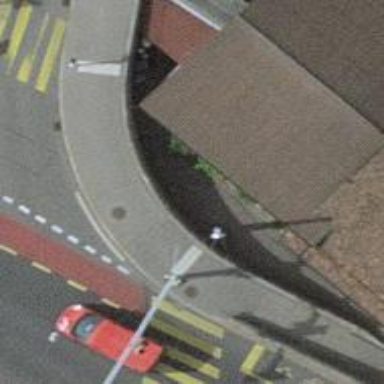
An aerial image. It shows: Support pole.